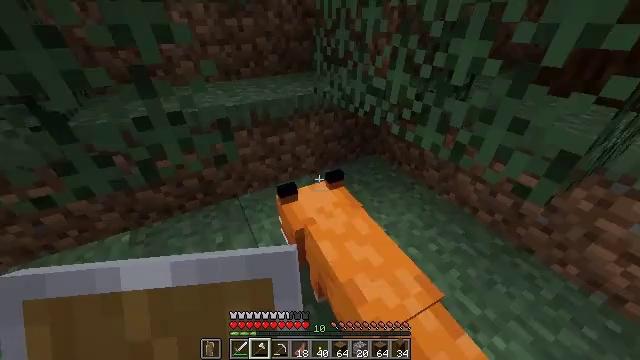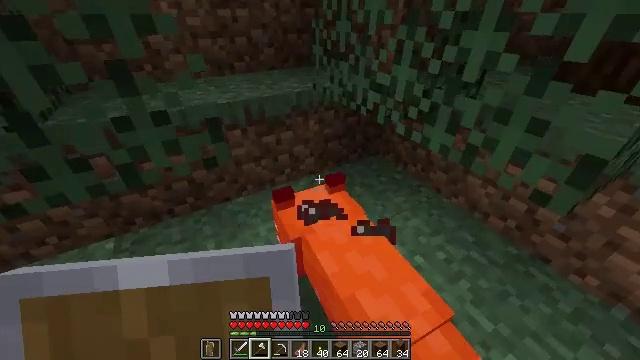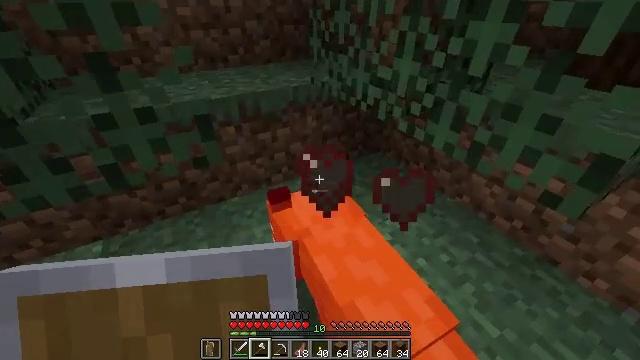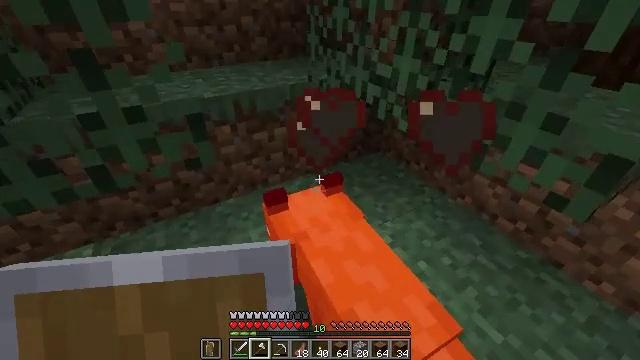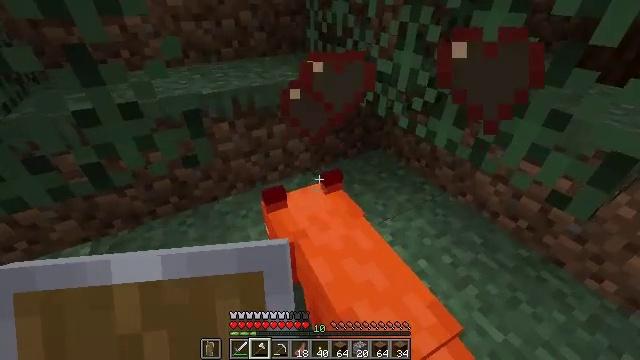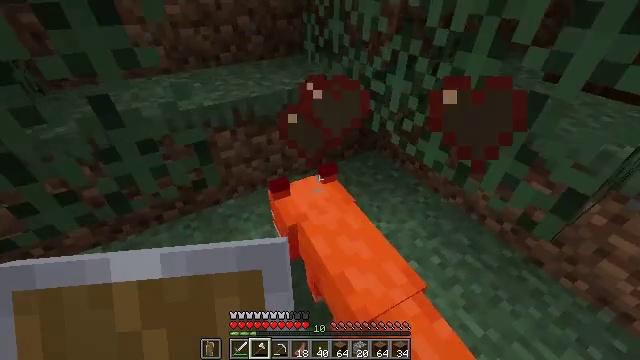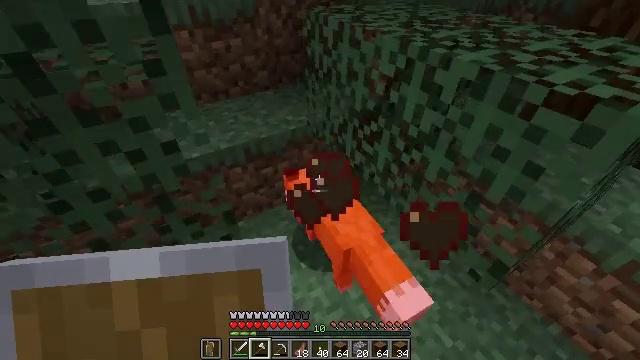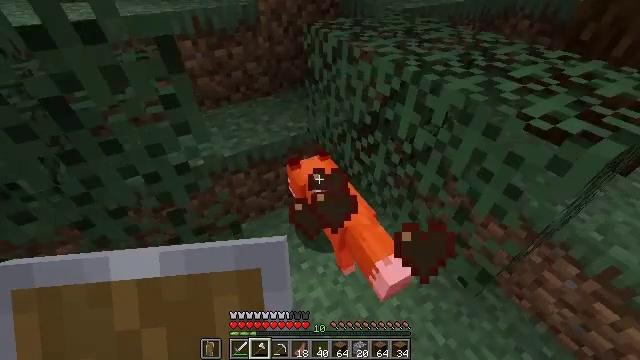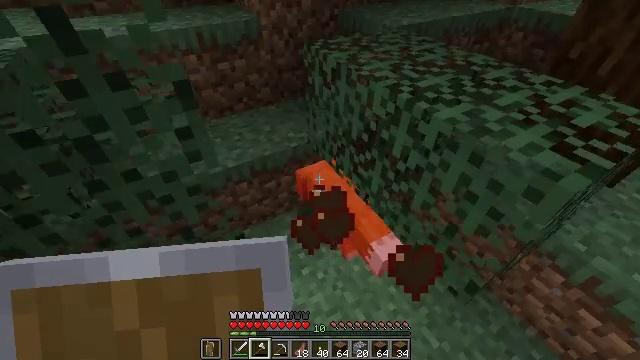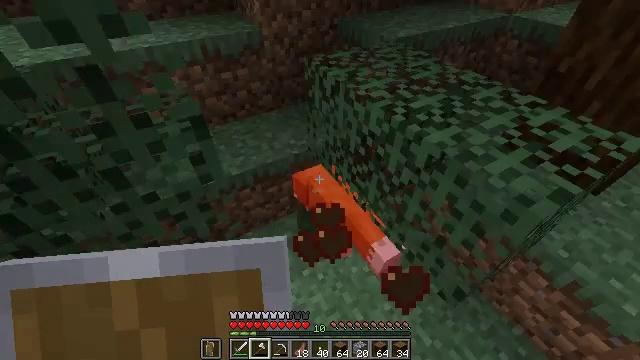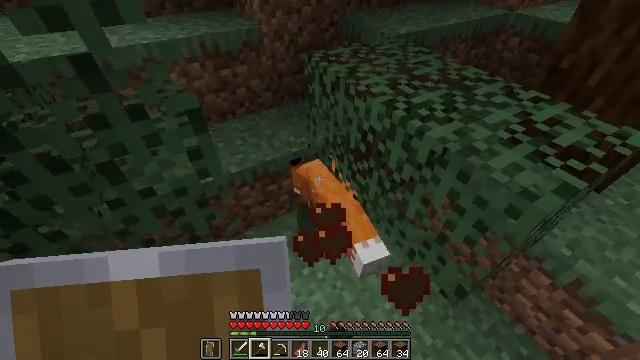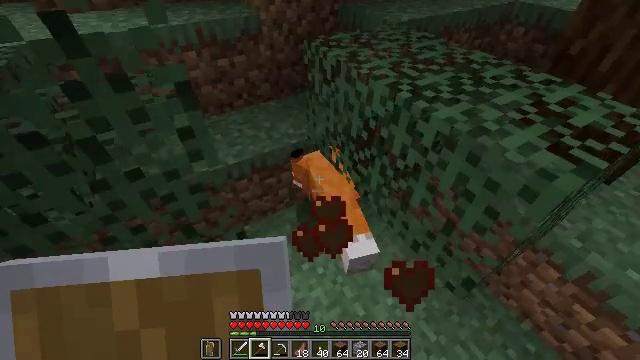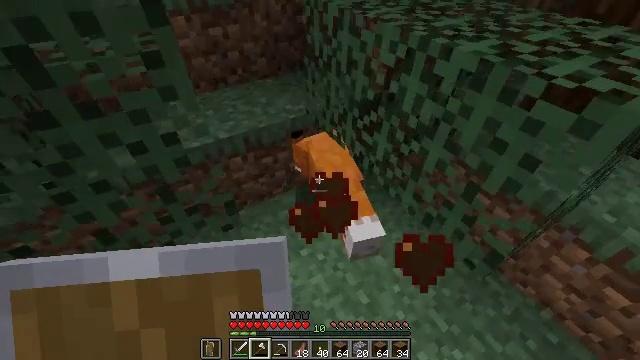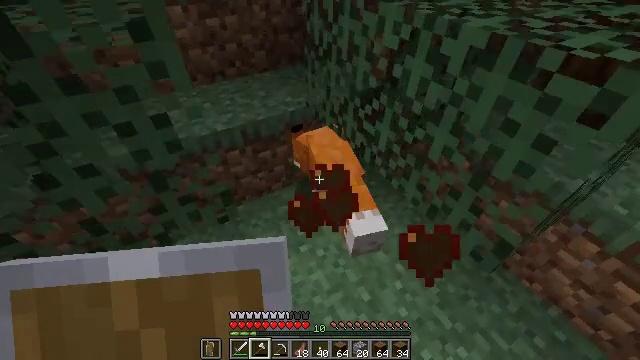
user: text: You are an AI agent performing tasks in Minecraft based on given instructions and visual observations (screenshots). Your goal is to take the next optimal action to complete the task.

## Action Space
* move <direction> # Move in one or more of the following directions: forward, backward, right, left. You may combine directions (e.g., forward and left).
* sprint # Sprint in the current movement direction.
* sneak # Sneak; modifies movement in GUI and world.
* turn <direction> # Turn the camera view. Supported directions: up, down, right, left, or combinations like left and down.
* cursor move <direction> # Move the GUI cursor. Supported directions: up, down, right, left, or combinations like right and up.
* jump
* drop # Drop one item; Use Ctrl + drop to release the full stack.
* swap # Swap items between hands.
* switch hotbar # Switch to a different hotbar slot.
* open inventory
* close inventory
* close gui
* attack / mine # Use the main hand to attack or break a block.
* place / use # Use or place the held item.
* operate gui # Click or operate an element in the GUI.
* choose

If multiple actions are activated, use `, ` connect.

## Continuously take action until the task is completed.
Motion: motion action
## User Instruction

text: Combat the fox.
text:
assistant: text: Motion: no_op
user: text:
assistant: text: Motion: no_op
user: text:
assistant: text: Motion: no_op
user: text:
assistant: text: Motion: no_op
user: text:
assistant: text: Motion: turn down, jump
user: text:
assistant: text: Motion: turn down, jump
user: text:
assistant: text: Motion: turn down, jump
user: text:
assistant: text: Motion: no_op
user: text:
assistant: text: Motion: turn down, attack / mine
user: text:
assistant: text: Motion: attack / mine
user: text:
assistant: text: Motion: attack / mine
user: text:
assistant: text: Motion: attack / mine
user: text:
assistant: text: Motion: no_op
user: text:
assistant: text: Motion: jump